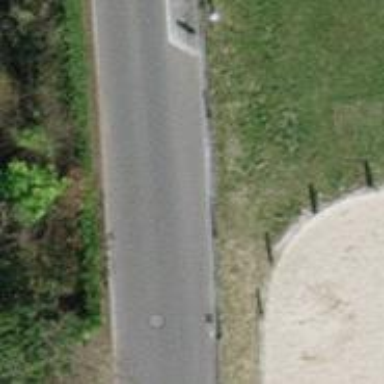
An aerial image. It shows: Residential road.